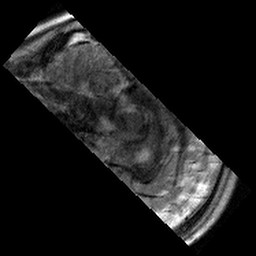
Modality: T2w
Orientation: sagittal
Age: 12
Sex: male
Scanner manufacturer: siemens
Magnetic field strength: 3 T
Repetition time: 9.23 s
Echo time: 0.067 s